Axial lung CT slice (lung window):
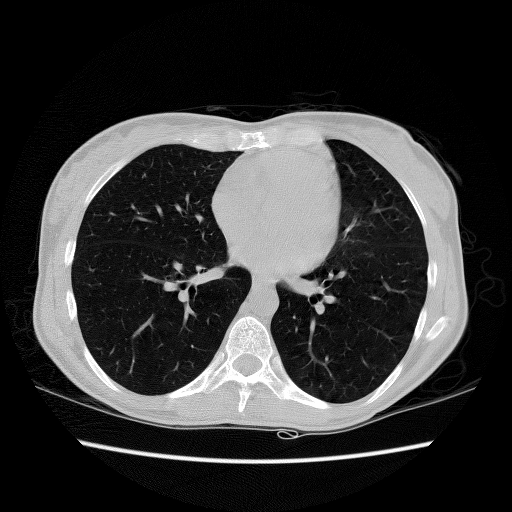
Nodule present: no